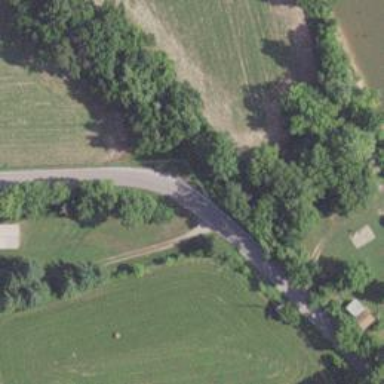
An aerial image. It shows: Unclassified road.